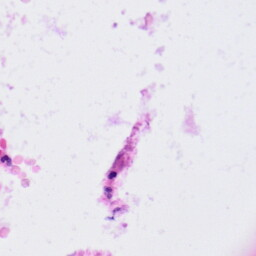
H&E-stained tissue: Colon